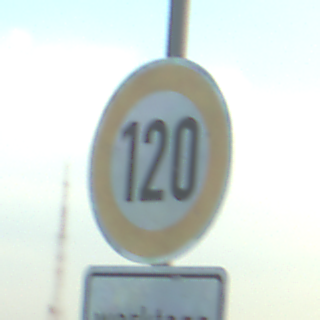
Verkehrszeichen: Geschwindigkeit120
Zusatzzeichen unten: ZeitangabenMitBeschraenkungAufWochentage1
Umgebung: Outdoor, Nature
Tageszeit: SunriseSunset
Wetter: PartlyCloudy
Licht: Natural
Jahreszeit: NotSpecified
Kontrast: MediumContrast